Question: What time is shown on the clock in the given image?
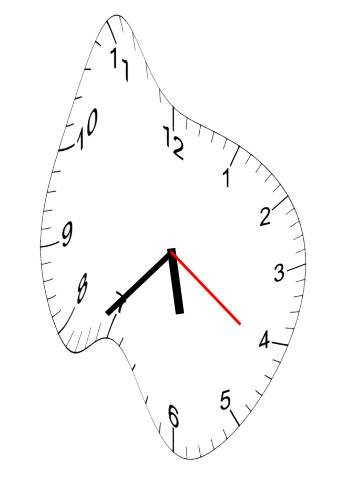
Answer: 05:37:21